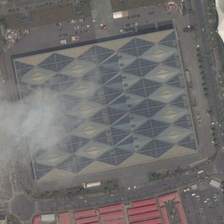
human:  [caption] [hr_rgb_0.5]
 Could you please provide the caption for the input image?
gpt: the center is surrounded by dark green trees .

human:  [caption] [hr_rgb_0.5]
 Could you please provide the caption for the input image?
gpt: a rectangle center building is near some red buildings with a parking lot .

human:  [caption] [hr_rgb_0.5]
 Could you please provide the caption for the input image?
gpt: a rectangle center building is near some red buildings with a parking lot .

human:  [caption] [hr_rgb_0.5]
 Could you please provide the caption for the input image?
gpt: the center is a red square structure, a total of four layers .

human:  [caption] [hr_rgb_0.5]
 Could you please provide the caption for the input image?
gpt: the center is a red square structure, a total of four layers .